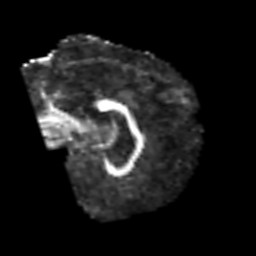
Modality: FA
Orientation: sagittal
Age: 56
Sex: male
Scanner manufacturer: siemens
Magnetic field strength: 3 T
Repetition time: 6.1 s
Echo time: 0.101 s